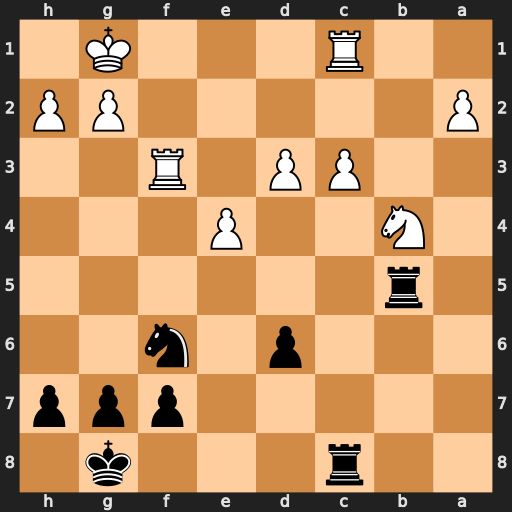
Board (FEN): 2r3k1/5ppp/3p1n2/1r6/1N2P3/2PP1R2/P5PP/2R3K1
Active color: b
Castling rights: -
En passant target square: -
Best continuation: Rxb4 cxb4 Rxc1+